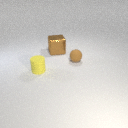
small brown rubber sphere to the right of small yellow rubber cylinder